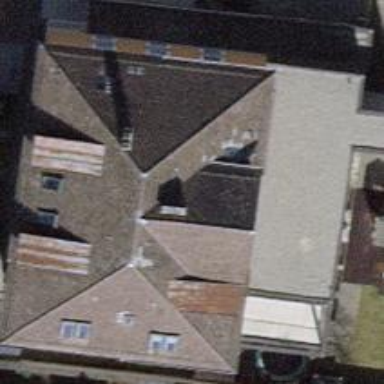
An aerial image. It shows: Church with tiled roof.